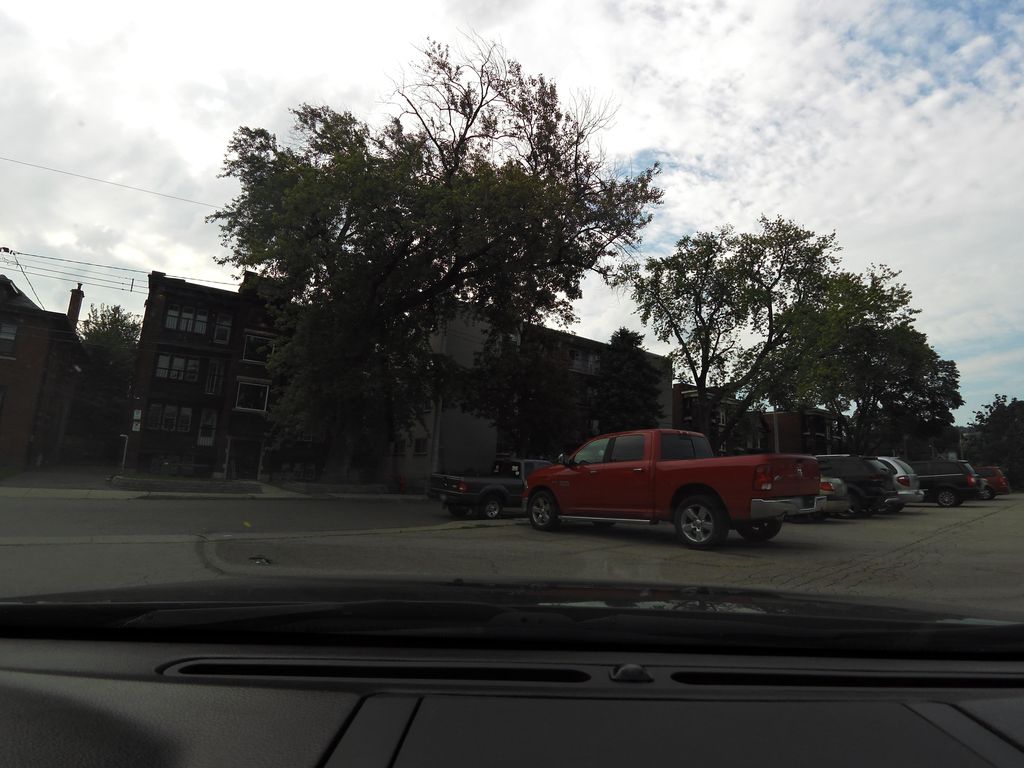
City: hamilton